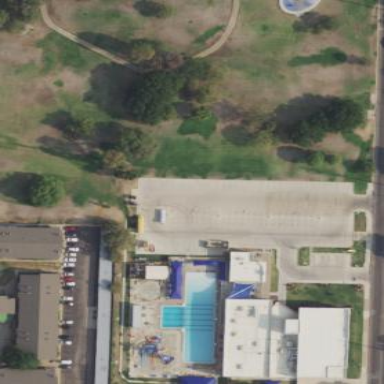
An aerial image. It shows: Community centre.